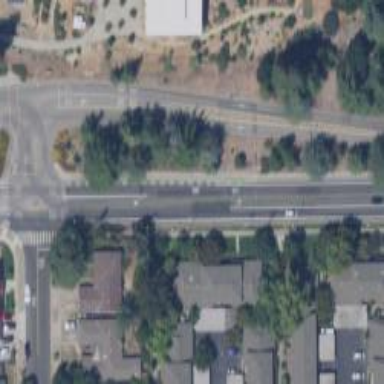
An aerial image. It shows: Tertiary road with separate asphalt cycleway and sidewalk.